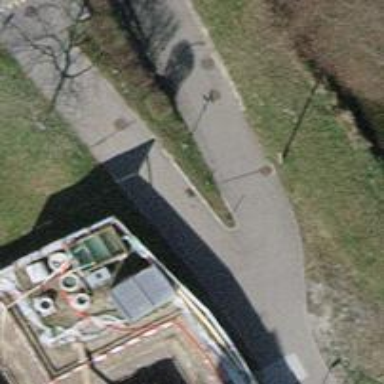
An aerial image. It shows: Lift gate barrier.